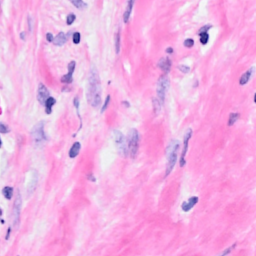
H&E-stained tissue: Breast